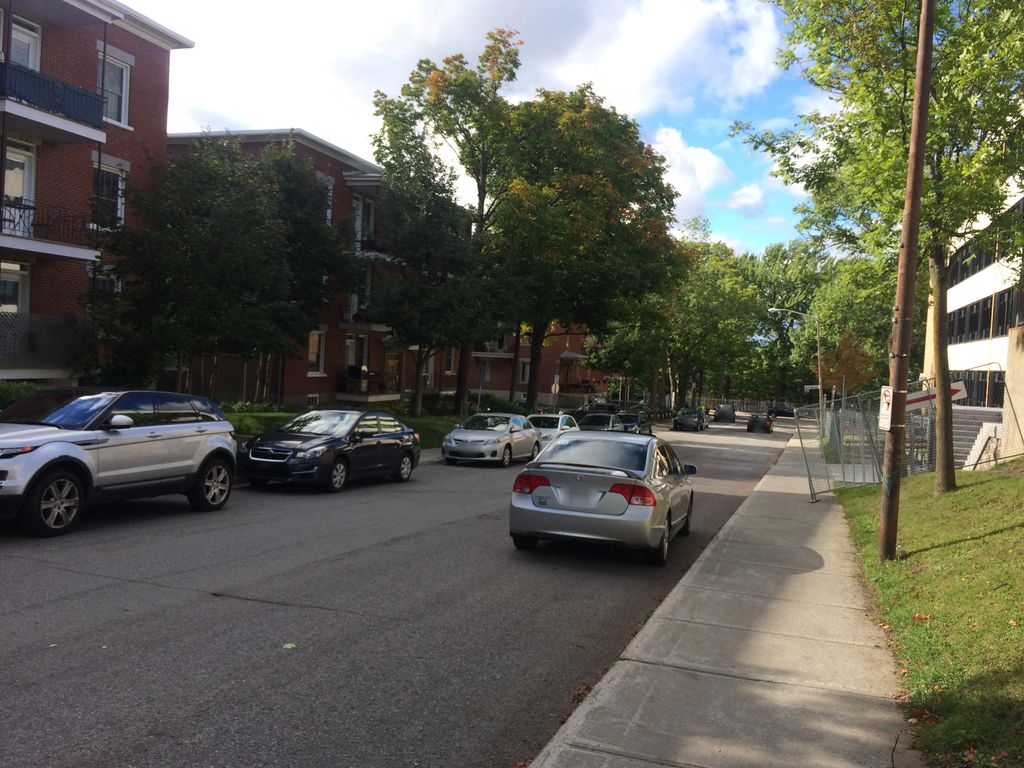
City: quebec_city